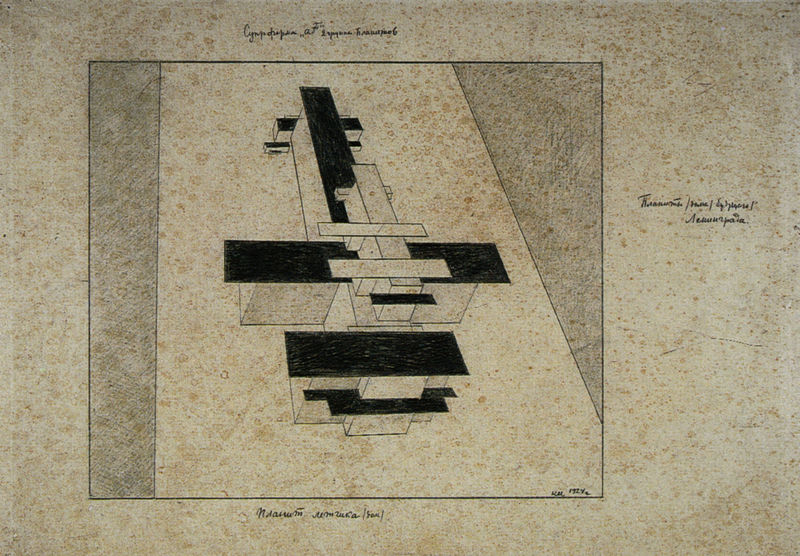
Titel: Zukünftige Planiten für Leningrad. Das Haus des Piloten.
Künstler: Kasimir Malewitsch
Standort: Amsterdam
Institution: Stedelijk Museum
Schlagwörter: dunkel, schatten, weiß, kubismus, grau, hell, profil, schwarz, zeichnung, dach, gebäude, alt, architektur, signatur, schrift, papier, perspektive, flächen, modern, linien, tee, kreuz, rechteck, schwarz-weiß, text, beschriftung, quer, entwurf, bauhaus, quader, konstruktion, quadrat, kuben, kubisch, ebenen, blöcke, geometisch, bauteil, perspejtive, wasserflecke